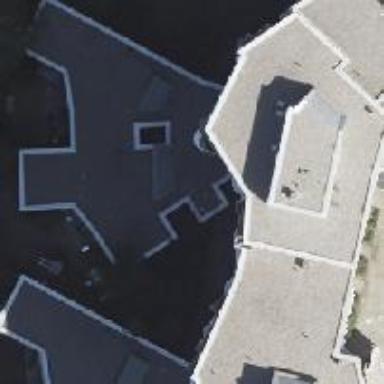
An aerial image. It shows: Block of apartments with flat roof. The building is colored in white.